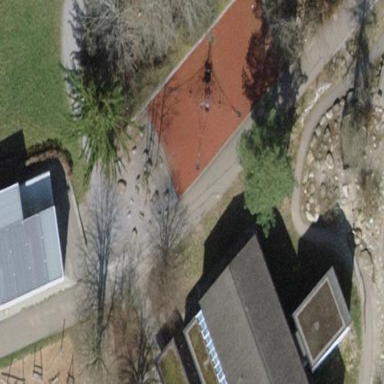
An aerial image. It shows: Playground area for leisure activities on the land.